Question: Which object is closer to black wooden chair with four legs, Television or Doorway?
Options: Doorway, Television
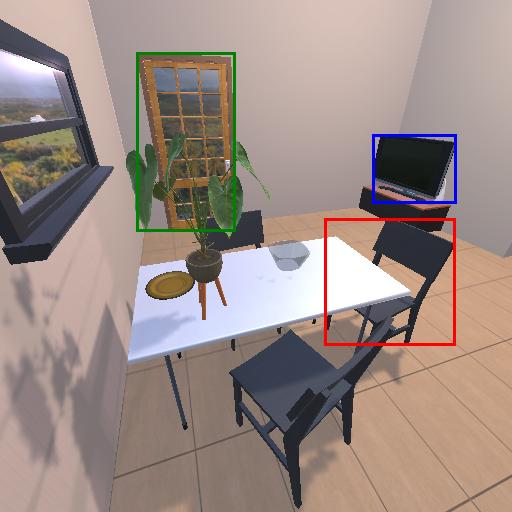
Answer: Doorway